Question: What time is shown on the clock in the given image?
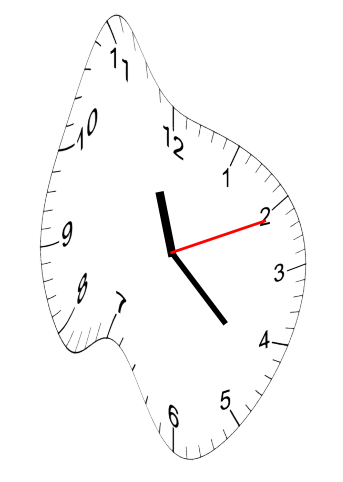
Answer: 11:22:11